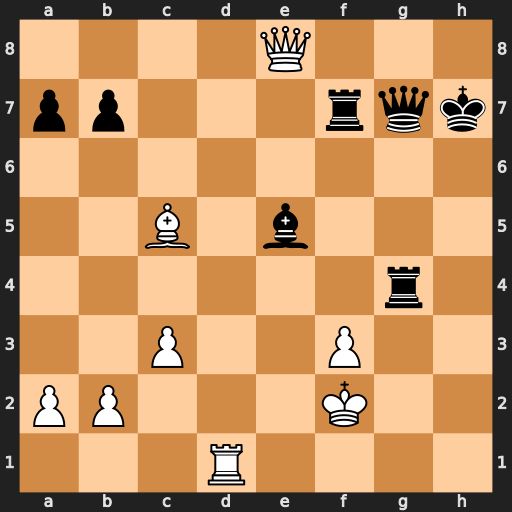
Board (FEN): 4Q3/pp3rqk/8/2B1b3/6r1/2P2P2/PP3K2/3R4
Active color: w
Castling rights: -
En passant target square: -
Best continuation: Rh1+ Kg6 Qe6+ Qf6 Qxg4+